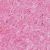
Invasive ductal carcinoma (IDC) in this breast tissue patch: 0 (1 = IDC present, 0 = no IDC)